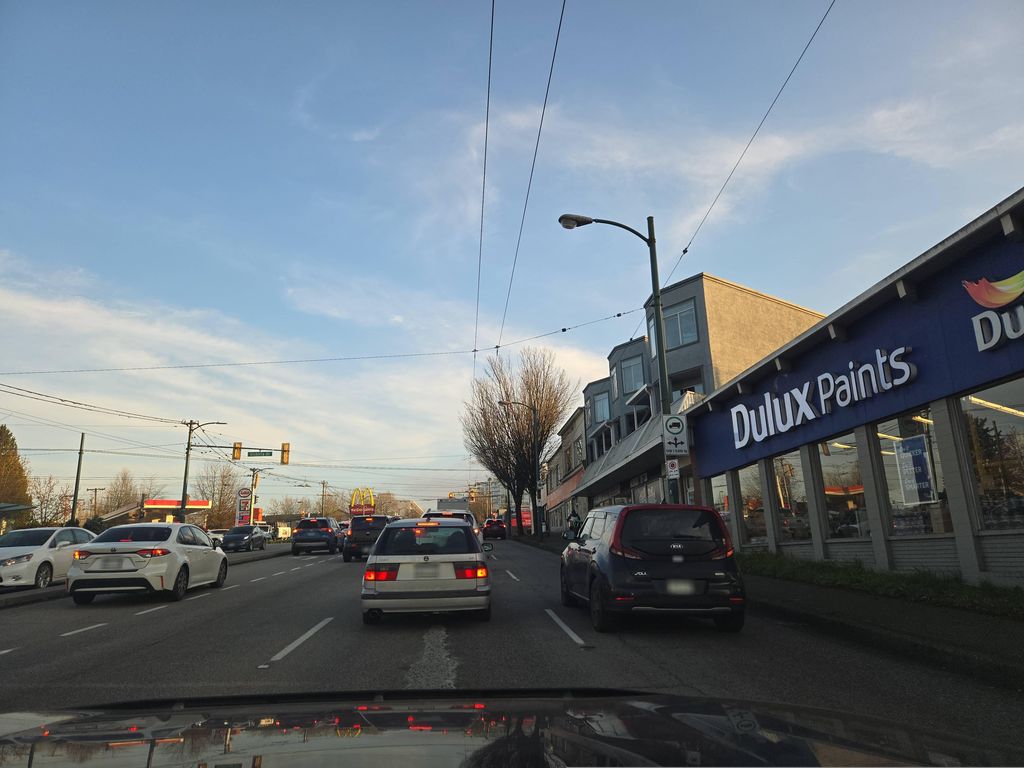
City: vancouver